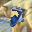
Label: 2